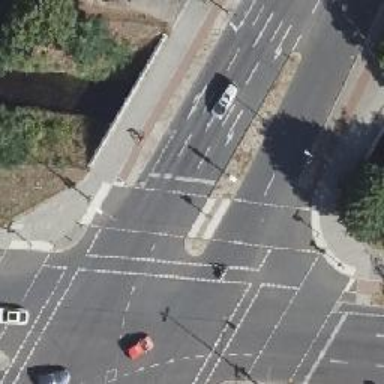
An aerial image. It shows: Road with traffic signals.